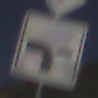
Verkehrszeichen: VerlaufVorfahrtsstrasse6
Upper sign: Vorfahrtsstrasse
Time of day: MorningAfternoon
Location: Outdoor (RoadRail)
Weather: PartlyCloudy
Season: NotSpecified
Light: Natural